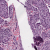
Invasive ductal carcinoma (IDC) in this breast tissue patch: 1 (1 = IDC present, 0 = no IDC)